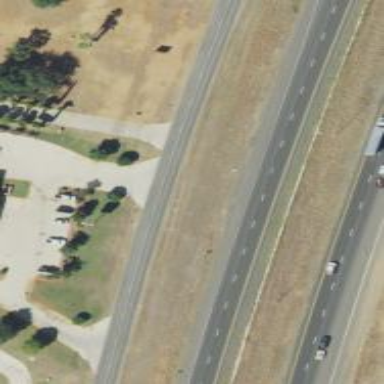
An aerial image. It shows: Tertiary road with frontage road.